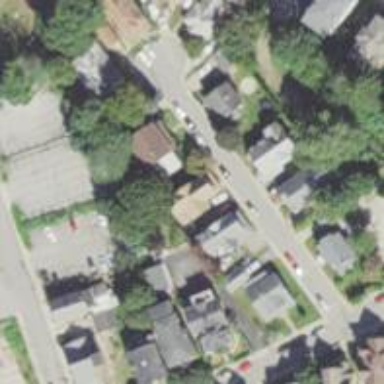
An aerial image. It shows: Residential driveway serving as service road.